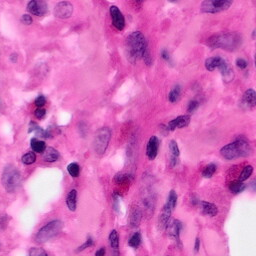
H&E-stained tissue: Pancreatic